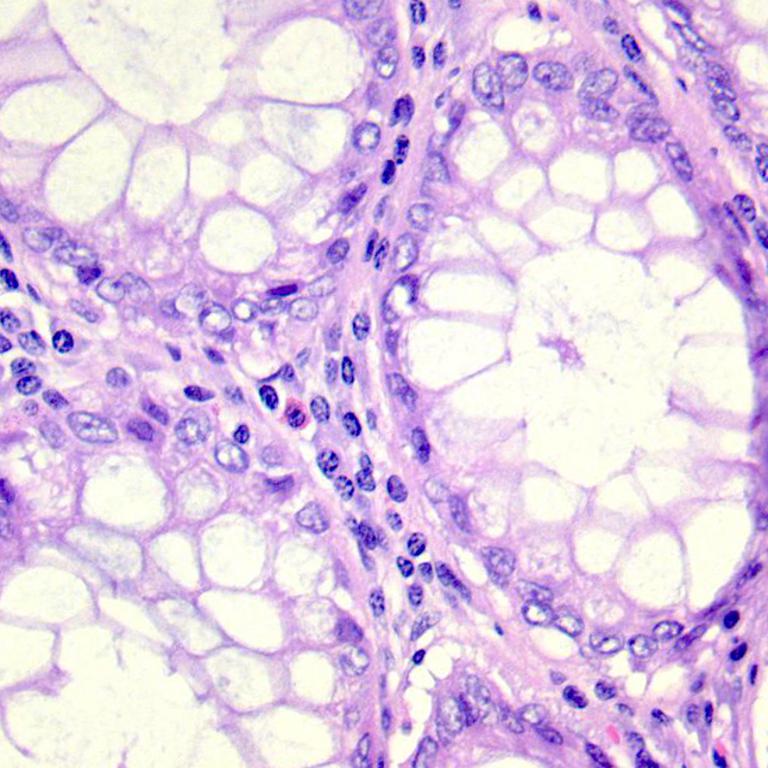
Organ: colon
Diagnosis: benign